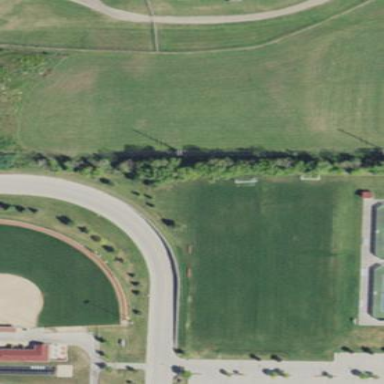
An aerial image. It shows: Soccer pitch for leisureland activities.